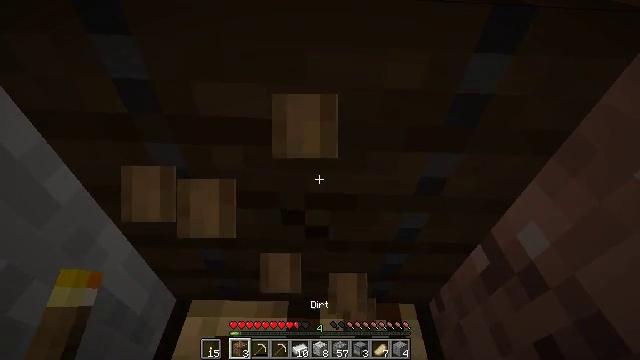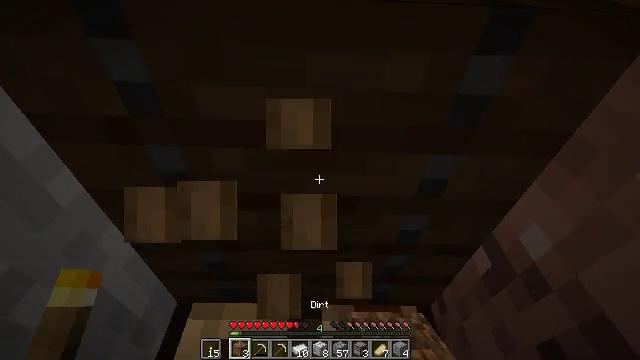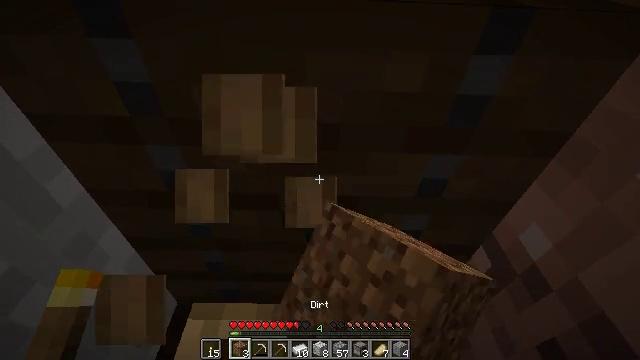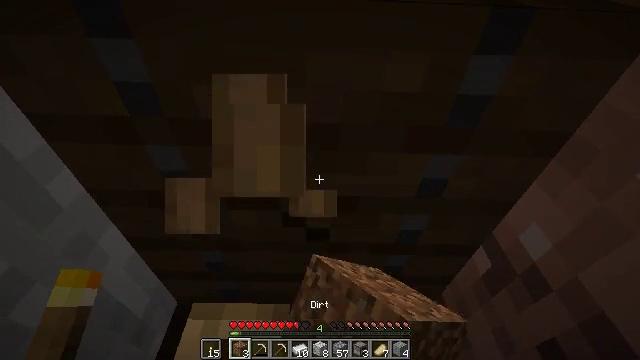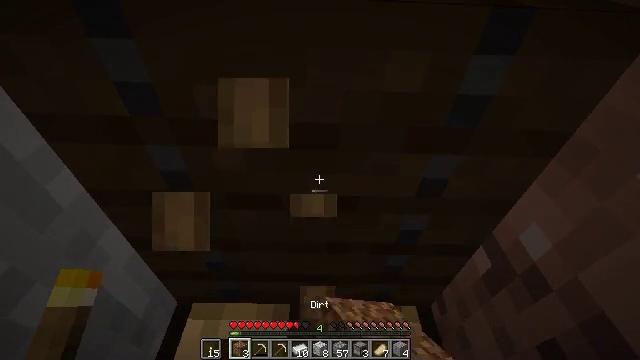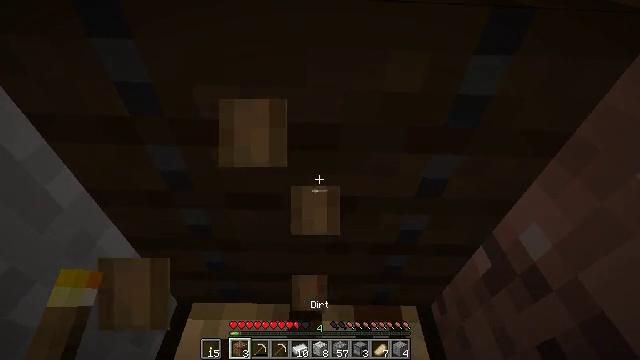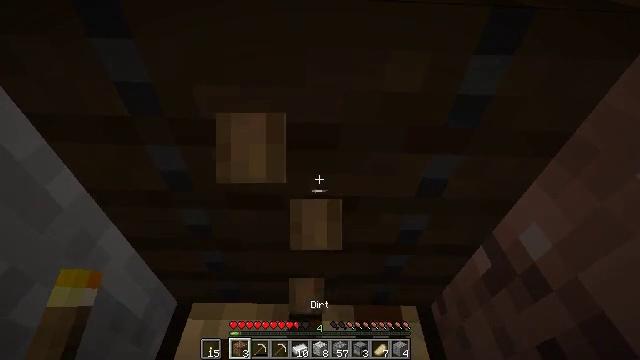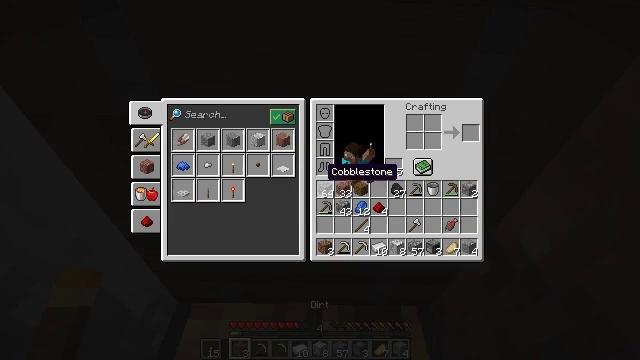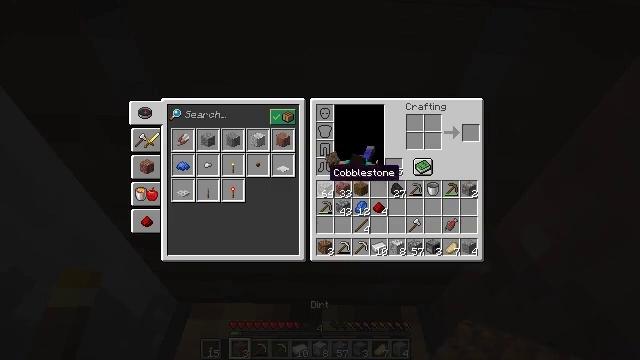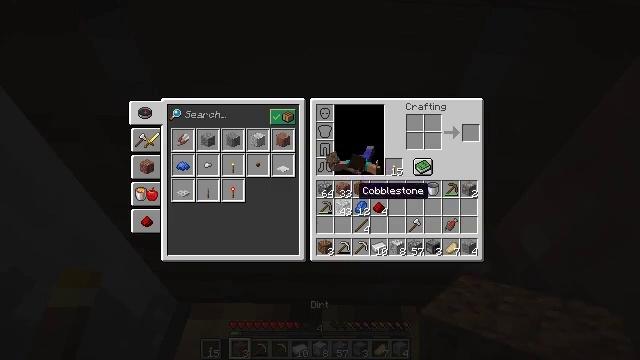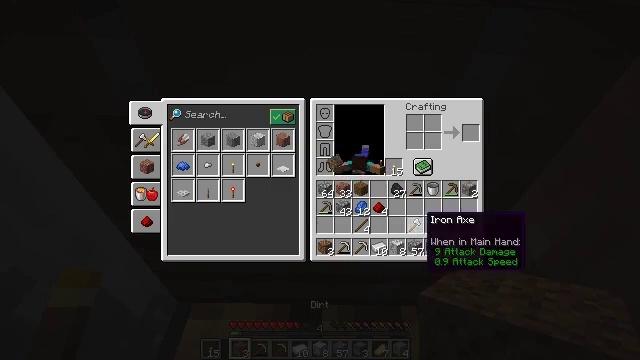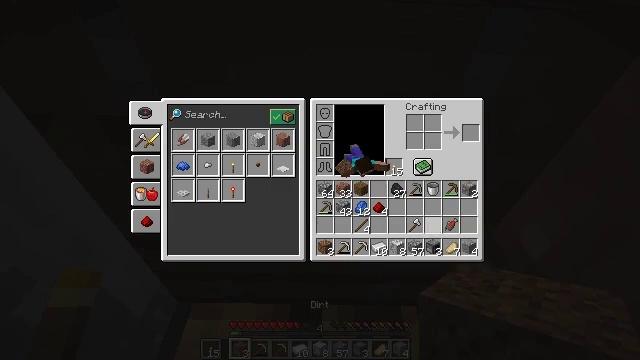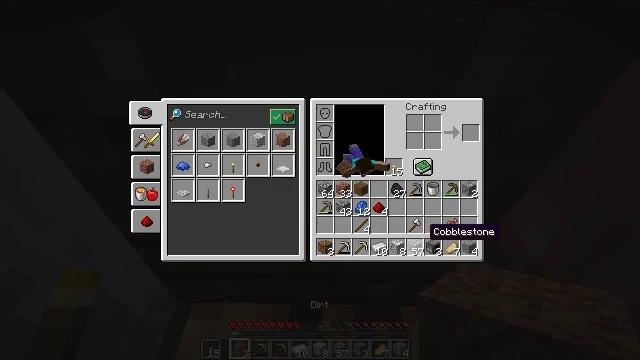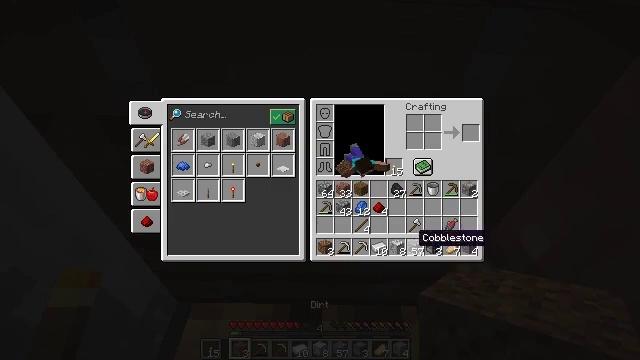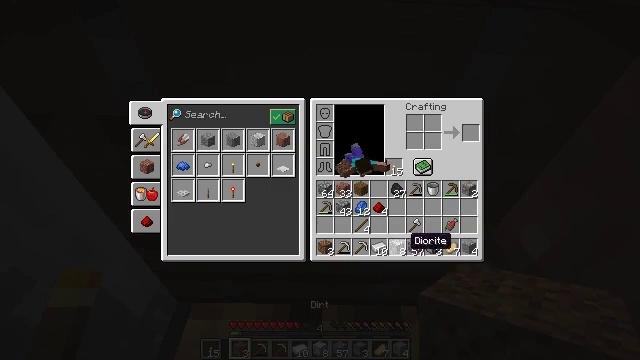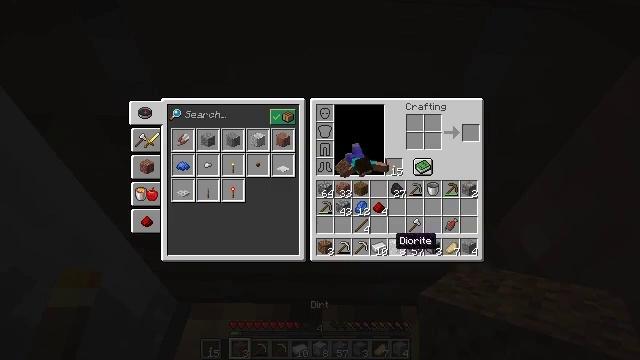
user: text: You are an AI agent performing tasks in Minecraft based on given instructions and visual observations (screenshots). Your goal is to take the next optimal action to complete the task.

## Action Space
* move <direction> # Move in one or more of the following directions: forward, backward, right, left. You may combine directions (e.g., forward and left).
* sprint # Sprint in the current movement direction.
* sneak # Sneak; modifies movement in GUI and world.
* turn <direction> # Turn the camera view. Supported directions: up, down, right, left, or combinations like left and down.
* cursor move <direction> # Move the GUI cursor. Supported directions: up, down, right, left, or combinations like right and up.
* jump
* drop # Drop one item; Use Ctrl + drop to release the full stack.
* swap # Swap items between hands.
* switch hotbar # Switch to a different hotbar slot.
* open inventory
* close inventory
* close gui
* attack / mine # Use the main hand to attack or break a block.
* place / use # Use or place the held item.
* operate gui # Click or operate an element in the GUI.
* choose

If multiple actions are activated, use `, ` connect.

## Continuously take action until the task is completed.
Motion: motion action
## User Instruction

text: Mine the spruce trapdoor by breaking it.
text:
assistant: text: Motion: attack / mine
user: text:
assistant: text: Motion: attack / mine
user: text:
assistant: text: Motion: attack / mine
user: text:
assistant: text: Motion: no_op
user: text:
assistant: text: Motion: no_op
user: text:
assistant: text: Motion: no_op
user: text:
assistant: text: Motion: open inventory
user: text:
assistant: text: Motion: open inventory
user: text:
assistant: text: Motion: cursor move right and down, open inventory
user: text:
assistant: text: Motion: cursor move right and down
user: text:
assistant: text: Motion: cursor move right
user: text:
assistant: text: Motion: cursor move left and down
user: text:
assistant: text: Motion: cursor move left
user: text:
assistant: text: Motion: cursor move left
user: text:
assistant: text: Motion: cursor move left
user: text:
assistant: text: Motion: no_op
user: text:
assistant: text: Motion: cursor move up
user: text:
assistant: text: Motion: cursor move right and up
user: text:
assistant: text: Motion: no_op
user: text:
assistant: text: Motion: no_op
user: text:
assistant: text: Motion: no_op
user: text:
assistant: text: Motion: no_op
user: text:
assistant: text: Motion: no_op
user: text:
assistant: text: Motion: switch to hotbar 1
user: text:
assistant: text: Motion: switch to hotbar 1
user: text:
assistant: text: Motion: no_op
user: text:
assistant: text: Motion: no_op
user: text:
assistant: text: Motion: no_op
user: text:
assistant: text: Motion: no_op
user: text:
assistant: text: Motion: no_op